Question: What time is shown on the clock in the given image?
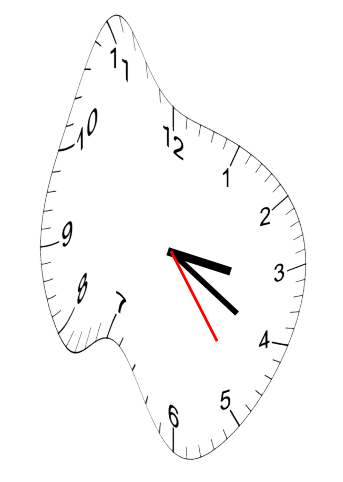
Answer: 03:20:24